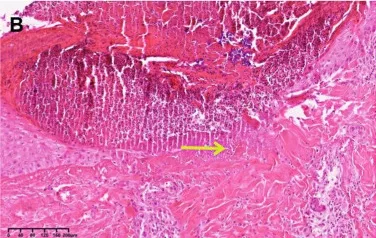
Histopathological examination of the biopsy specimen. (B) High-power view highlighted the degenerating collagen bundles, vertically oriented, and the basophilic debris within the crater. Numerous neutrophils and lymphocytic infiltration were seen directly under the depression (HE, x100, arrow).
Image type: pathology (h&e)